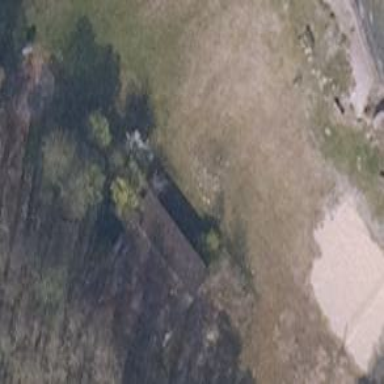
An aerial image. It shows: Hut.